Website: lowes
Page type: customer-info-address
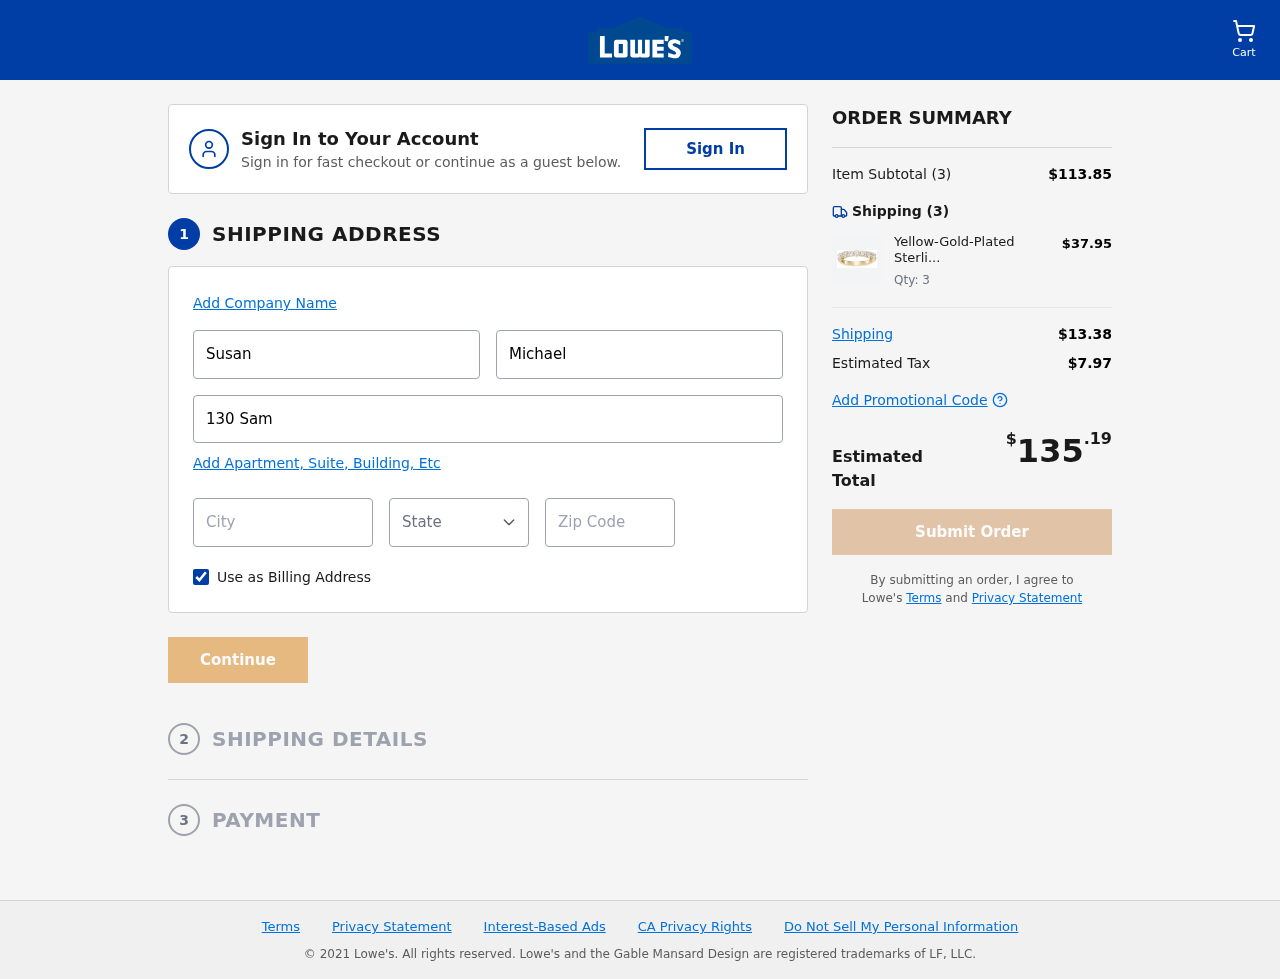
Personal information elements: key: PII_CITY
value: Serranoport
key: PII_FIRSTNAME
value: Susan
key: PII_LASTNAME
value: Michael
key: PII_POSTCODE
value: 11032
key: PII_STATE_ABBR
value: KS
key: PII_STREET
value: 130 Samantha Viaduct Apt. 400
Product elements: key: PRODUCT1_NAME
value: Yellow-Gold-Plated Sterling Silver 7-Stone Ring made with Swarovski Zirconia (1 cttw), Size 7
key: PRODUCT1_PRICE
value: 37.95
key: PRODUCT1_QUANTITY
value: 3
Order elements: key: ORDER_NUM_ITEMS
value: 3
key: ORDER_SUBTOTAL
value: $113.85
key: ORDER_NUM_ITEMS2
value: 3
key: ORDER_SHIPPING_COST
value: $13.38
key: ORDER_TAX
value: $7.97
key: ORDER_TOTAL
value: $135.19